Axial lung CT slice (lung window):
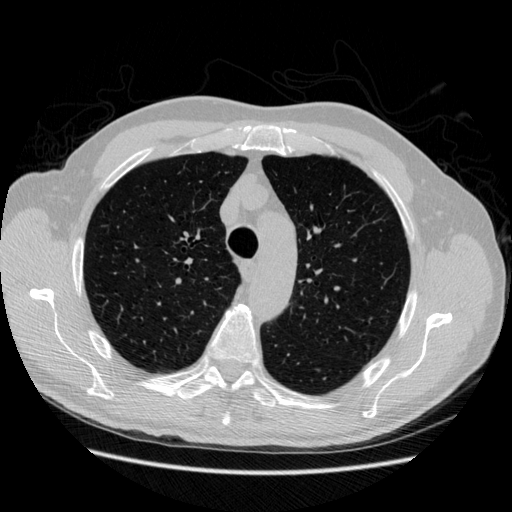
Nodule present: no